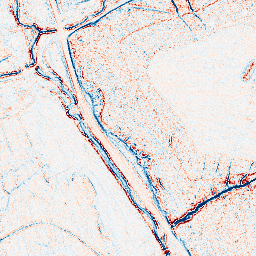
Category: edge_preserving
Decomposition family: anisotropic_diffusion
Decomposition parameters: iterations: 5
kappa: 50
gamma: 0.1
Upsampling method: sinc_hamming
Upsampling parameters: scale: 2
kernel_size: 8
Upsampling scale: 2